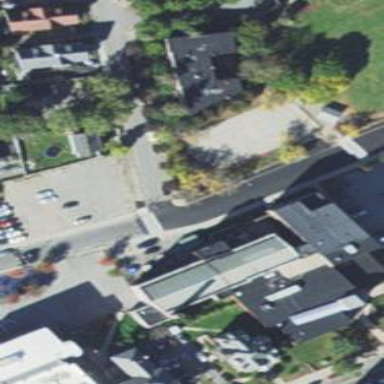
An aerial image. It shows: Building used as fitness center.